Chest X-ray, PA view. Patient: 32 years old, sex M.
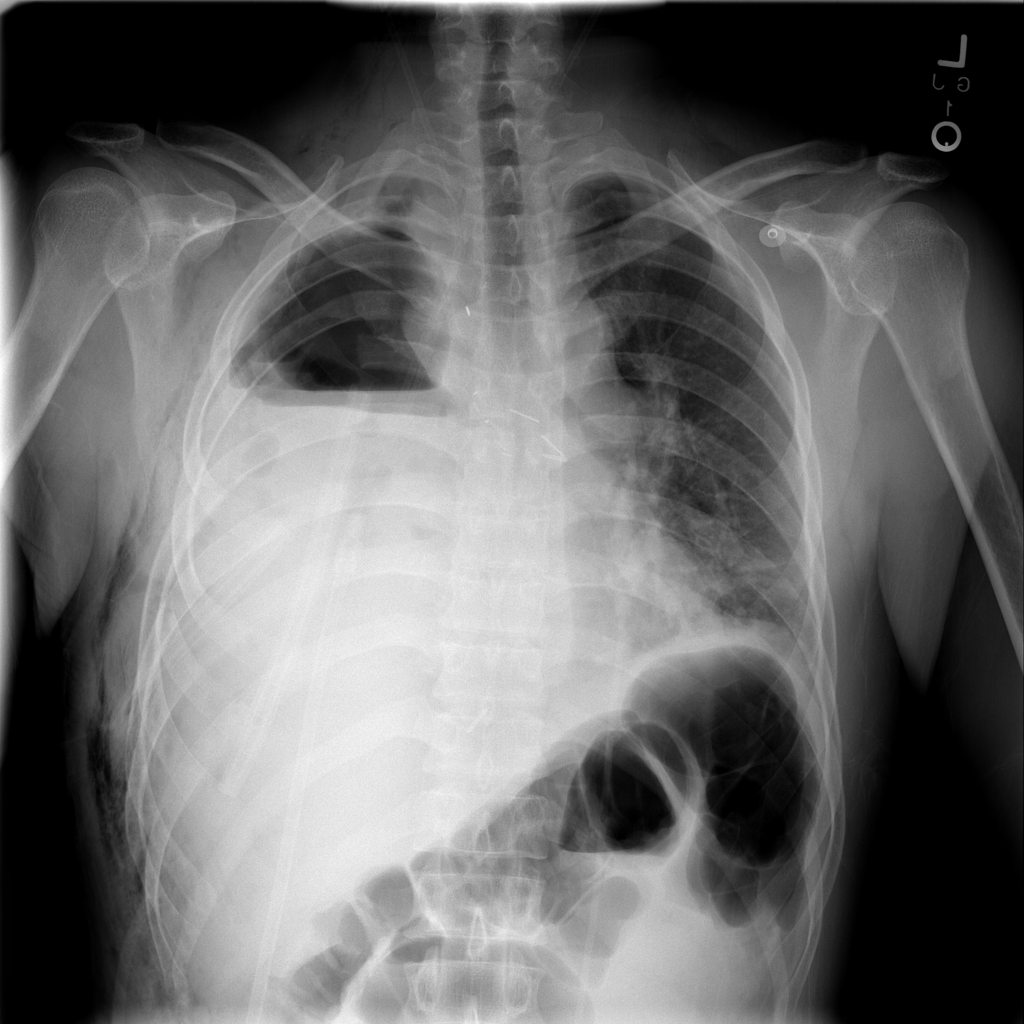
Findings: Effusion, Mass